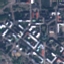
Land use / land cover: Residential